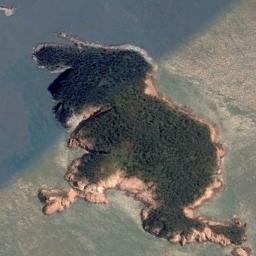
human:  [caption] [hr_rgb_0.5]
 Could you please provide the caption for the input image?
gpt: The shape of the island is nearly circular .

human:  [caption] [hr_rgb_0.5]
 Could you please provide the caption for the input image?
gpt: The irregularly shaped green island is surrounded by two different seas of pale blue and turquoise, With lush green vegetation on the island .

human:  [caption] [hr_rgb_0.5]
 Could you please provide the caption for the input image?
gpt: There are many trees on the island .

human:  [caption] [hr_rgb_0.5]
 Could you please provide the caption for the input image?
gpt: The island with dense vegetation is surrounded by green waters .

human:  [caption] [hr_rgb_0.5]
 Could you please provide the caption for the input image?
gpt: There are many green trees and brown cliffs on the island .